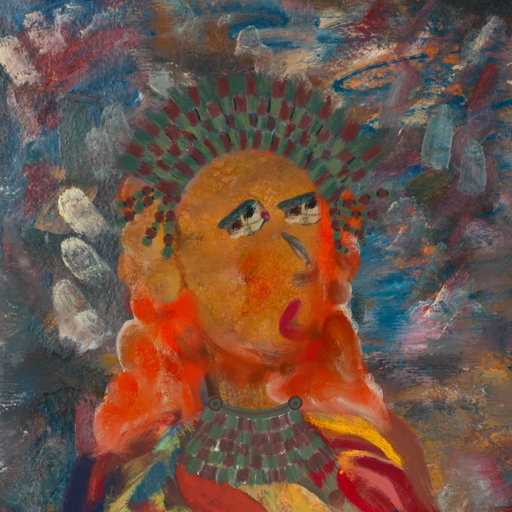
Background: Boggyland, Head And Neck Side: Pipe, Face Side: Pipe, Bust: Mother_And_Son_Son, Hair Side: Rupkatha, Head Accessory: After_Raid_Crown, Second Necklace: After_Raid, Necklace: Blank, Baby: Blank